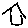
Label: house